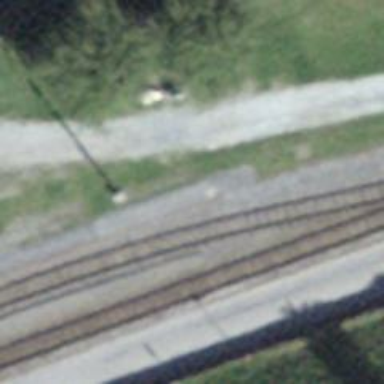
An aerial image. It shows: Narrow-gauge railway siding with electrified contact line.